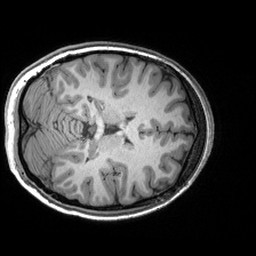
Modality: T1w
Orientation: axial
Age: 23
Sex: female
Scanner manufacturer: siemens
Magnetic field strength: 3 T
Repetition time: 2.53 s
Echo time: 0.00299 s